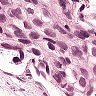
Metastatic tissue present: yes